Question: Admob is not able to load ads into my app. I have been waiting for a while, and still there is no ad.
'''
<com.google.ads.AdView android:id="@+id/adView"
android:layout_width="wrap_content"
android:layout_height="wrap_content"
ads:adUnitId="pub-||||||||||||||||" \ blanked out.
ads:adSize="BANNER"
ads:testDevices="TEST_EMULATOR, 20080411413fc082"
ads:loadAdOnCreate="true"/>
'''
My Manifest
'''
<activity android:name="com.google.ads.AdActivity"
android:configChanges="keyboard|keyboardHidden|orientation
|screenLayout|uiMode|screenSize|smallestScreenSize"/>
'''
LogCAT
'''
10-06 20:43:28.187: W/Ads(11465): Invalid unknown request error: Cannot determine request type. Is your ad unit id correct?
10-06 20:38:52.937: E/ActivityThread(11465): Failed to find provider info for com.google.plus.platform
'''
Image
Image to show that I have admob jar in libs.

Any help is appreciated.
Thank you.
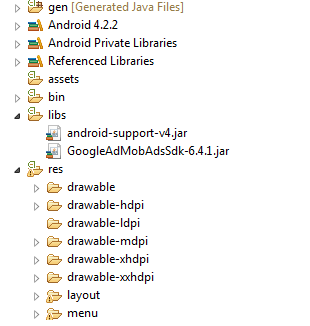
Answer: You're using a wrong value in 'adUnitId'. It's not your publisher ID, it's a separate number called Ad Unit ID.
In Admob, go to Monetise, All Apps, and expand "View code integration instructions" for your app. If it's not there, you have to add your app.